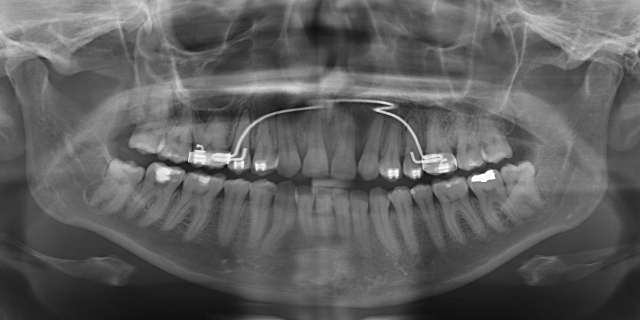
adult